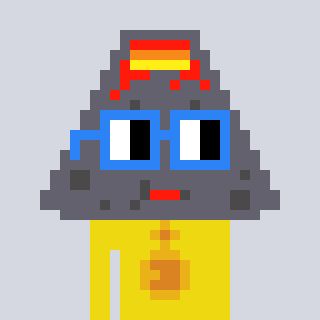
a pixel art character with square blue glasses, a volcano-shaped head and a yellow-colored body on a cool background